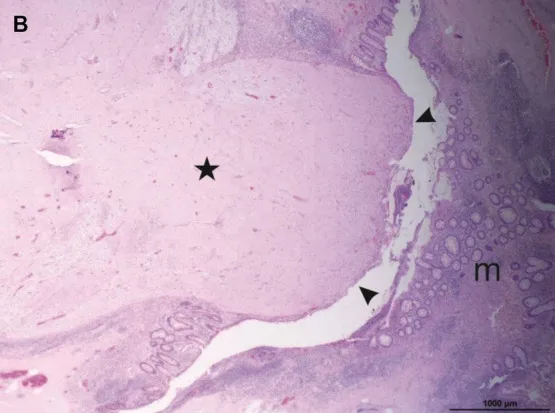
Laparoscopic and histopathological findings. Normal mucosa on the right side (m) (B).
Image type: pathology (h&e)